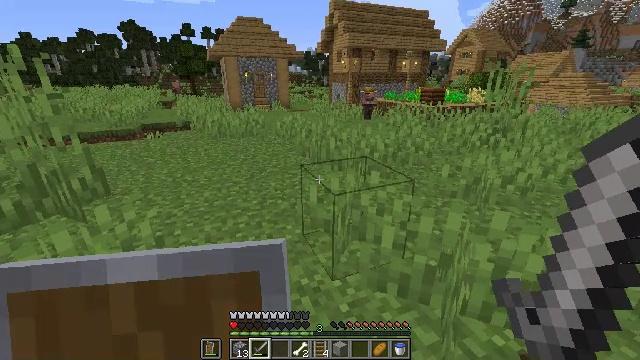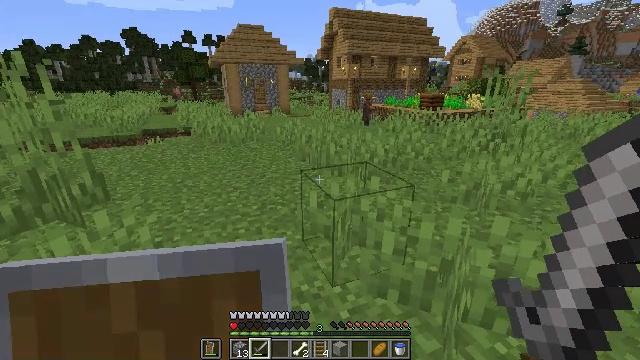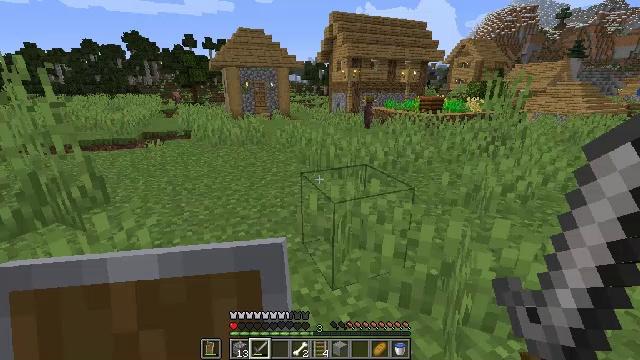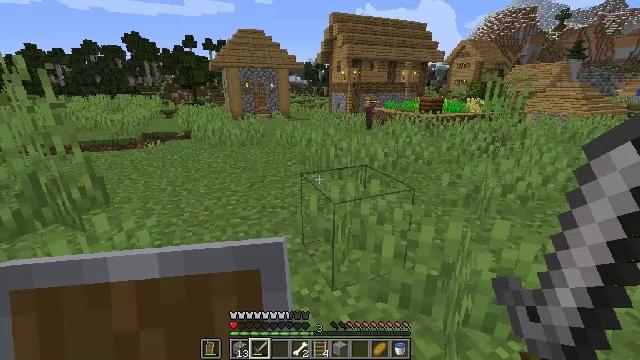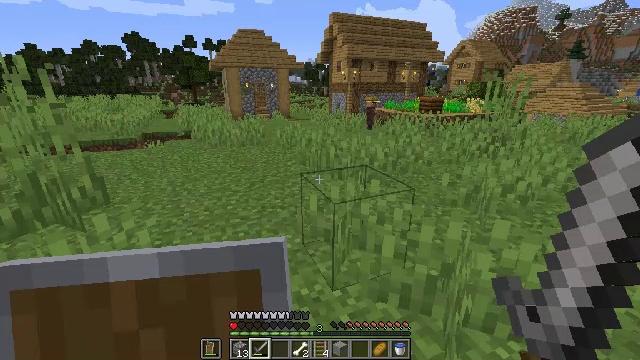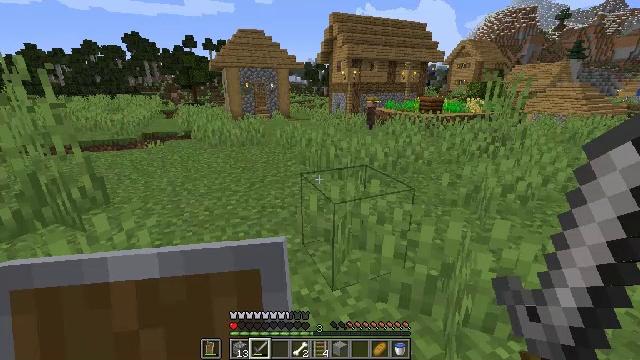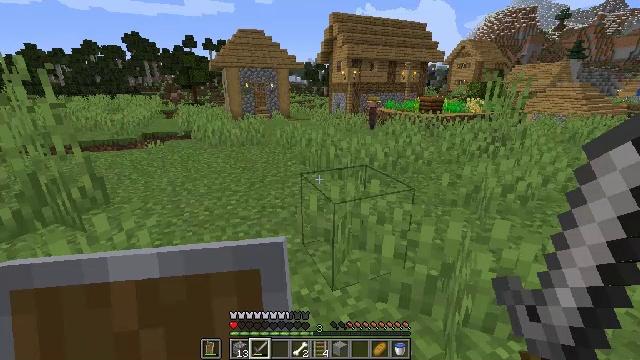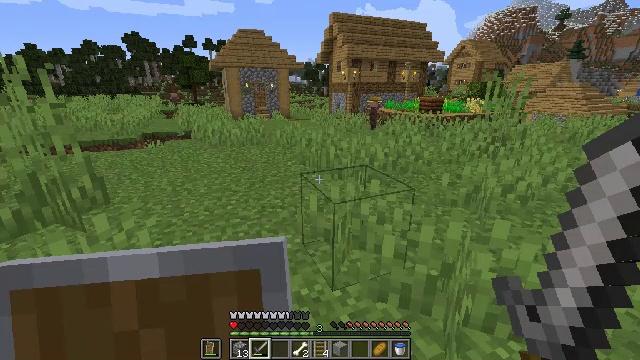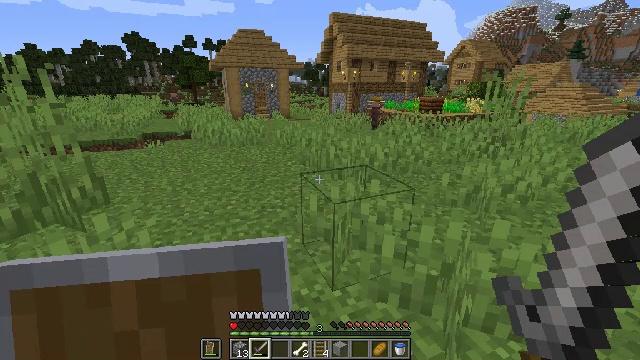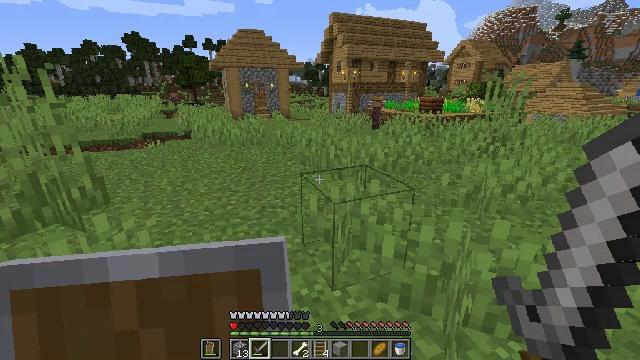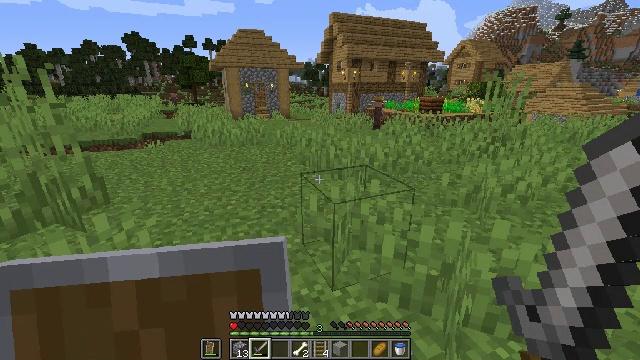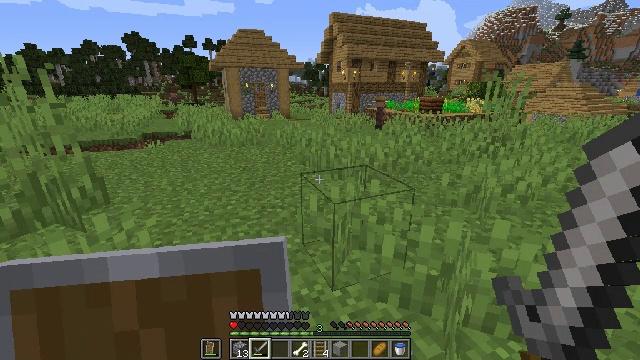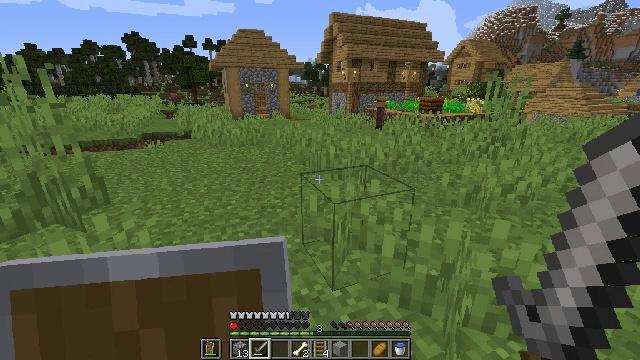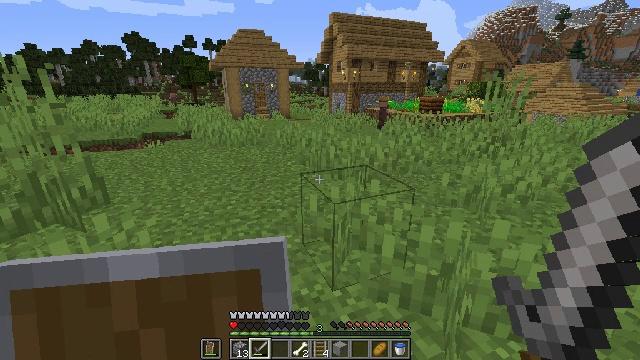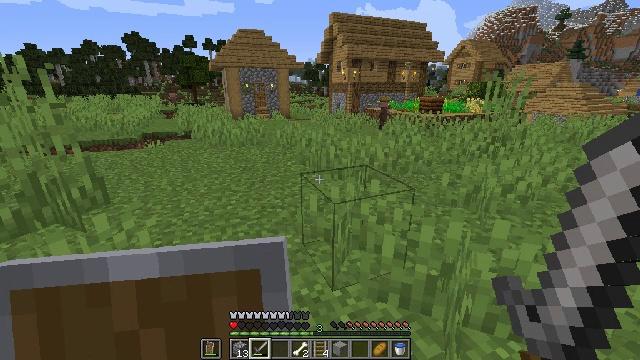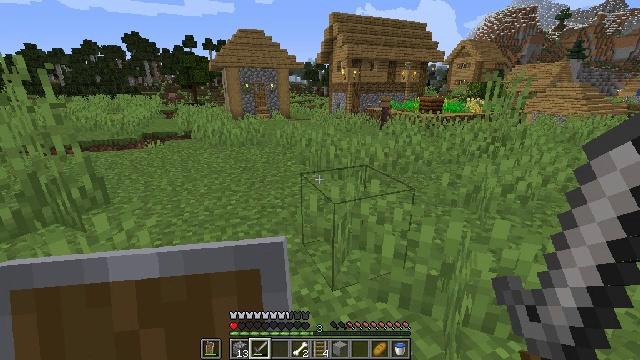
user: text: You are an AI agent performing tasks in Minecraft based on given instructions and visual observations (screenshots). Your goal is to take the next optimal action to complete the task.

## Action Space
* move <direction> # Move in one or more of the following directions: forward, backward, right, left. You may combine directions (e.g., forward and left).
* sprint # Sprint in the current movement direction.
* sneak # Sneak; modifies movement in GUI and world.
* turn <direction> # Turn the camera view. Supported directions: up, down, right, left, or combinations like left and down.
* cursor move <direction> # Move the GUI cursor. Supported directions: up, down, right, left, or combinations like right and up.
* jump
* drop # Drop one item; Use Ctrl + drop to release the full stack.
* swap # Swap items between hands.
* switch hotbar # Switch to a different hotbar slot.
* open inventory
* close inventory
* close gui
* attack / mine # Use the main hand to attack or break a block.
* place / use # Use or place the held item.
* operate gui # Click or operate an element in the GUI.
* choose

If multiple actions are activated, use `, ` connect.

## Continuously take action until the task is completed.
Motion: motion action
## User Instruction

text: Retrieve carrots by attacking the plant.
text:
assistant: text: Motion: turn up
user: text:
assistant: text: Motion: no_op
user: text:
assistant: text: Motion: no_op
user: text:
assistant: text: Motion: no_op
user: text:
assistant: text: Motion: no_op
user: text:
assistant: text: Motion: no_op
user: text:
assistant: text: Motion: no_op
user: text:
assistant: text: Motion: no_op
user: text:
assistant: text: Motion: no_op
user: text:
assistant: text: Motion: no_op
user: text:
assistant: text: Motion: no_op
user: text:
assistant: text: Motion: no_op
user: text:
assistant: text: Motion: no_op
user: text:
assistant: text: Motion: no_op
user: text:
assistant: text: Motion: no_op
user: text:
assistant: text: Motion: no_op
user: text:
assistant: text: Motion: no_op
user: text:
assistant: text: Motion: no_op
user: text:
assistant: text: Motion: no_op
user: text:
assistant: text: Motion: no_op
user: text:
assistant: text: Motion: no_op
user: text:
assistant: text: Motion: no_op
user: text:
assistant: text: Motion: no_op
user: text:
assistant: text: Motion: no_op
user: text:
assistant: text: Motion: no_op
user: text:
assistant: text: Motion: no_op
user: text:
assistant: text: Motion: no_op
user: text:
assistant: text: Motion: no_op
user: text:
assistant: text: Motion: no_op
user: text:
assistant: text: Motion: no_op